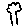
Label: tree